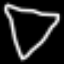
Label: diamond